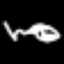
Label: squiggle